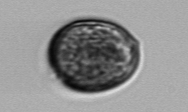
Label: Prorocentrum